Question: I have searched on this for while with no luck. So asking here.
When I search for a few topics, Google would include ratings in some cases, author images in some cases, but in most cases, just text. In this case, IMDB got a star rating in the results, but that does not happen to all rating sites, I suppose.

Is there something we can do to our site or is that what Google does only after a web site earns trust and are hugely popular?
How does it work with other search engines?
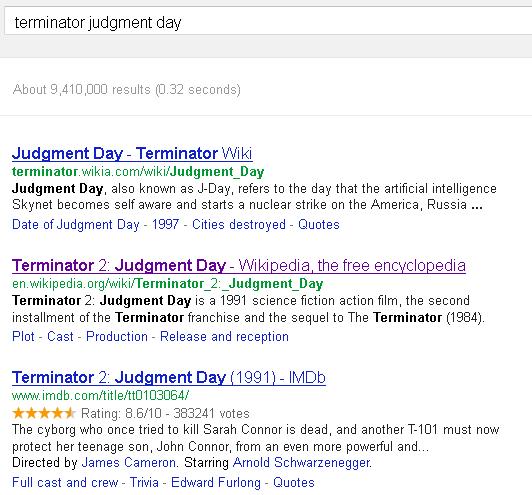
Answer: Google calls these .
Documentation: <URL>
Google supports three syntaxes which you can use to semantically annotate your content:
- <URL>
(For Microdata and RDFa you'd usually have to use the vocabulary.)
Note that it doesn't necessarily have an effect for sites that annotate their markup; Google (their algorithms) still decides whose search results will be enhanced.